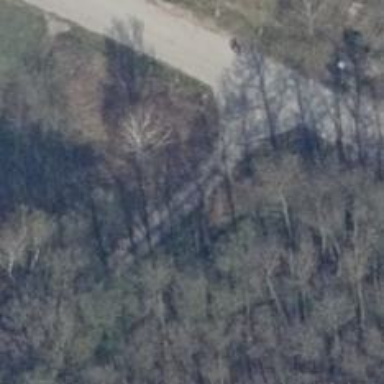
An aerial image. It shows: Unclassified road with dirt surface.